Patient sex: M
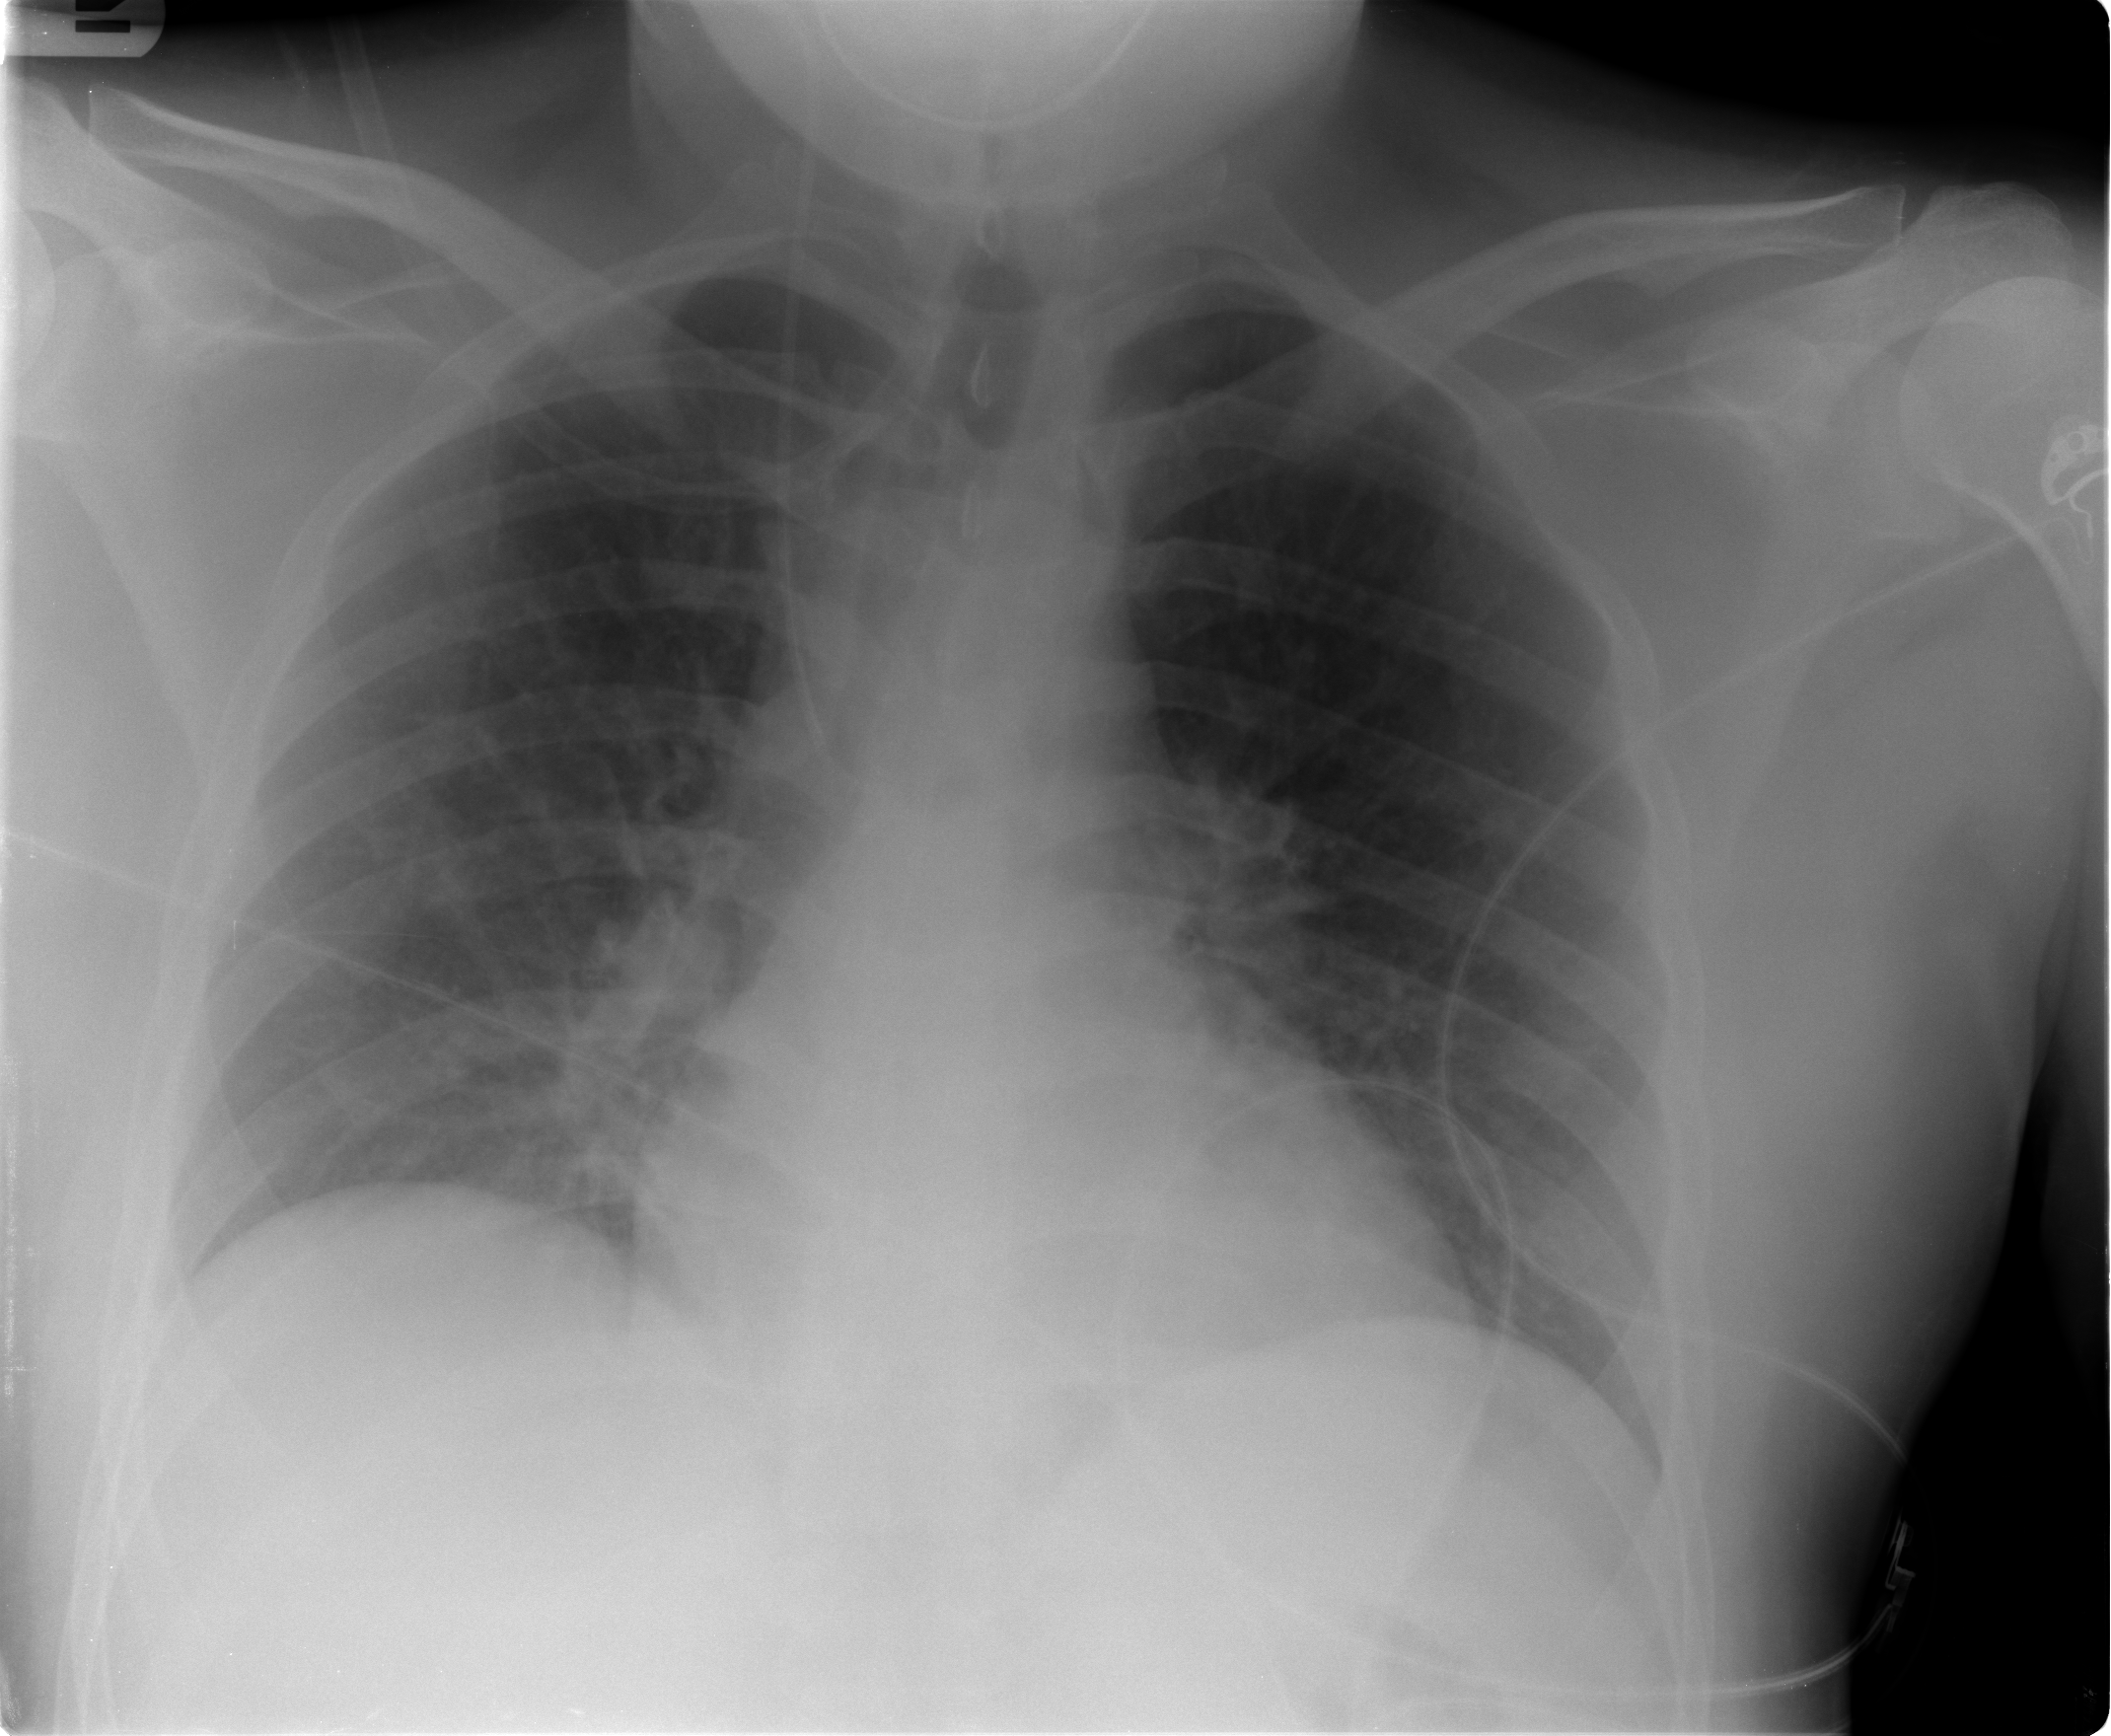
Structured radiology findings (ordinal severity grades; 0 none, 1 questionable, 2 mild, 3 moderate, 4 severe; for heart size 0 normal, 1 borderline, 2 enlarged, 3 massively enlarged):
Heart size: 1
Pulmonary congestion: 1
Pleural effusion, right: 0
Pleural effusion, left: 0
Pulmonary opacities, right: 0
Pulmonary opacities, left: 0
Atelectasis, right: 1
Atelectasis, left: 0